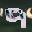
Label: 9